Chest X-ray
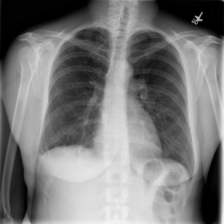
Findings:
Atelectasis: positive
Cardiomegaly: negative
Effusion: negative
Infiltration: negative
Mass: negative
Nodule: negative
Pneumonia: negative
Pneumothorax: negative
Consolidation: negative
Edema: negative
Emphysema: negative
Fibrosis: negative
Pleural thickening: negative
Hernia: negative